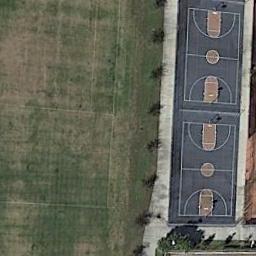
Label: basketball_court